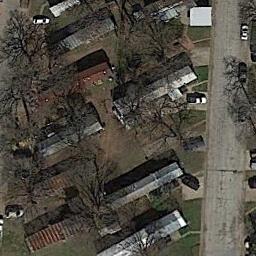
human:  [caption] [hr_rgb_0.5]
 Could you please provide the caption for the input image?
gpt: The mobile home park has some neatly arranged mobile homes and bare trees .

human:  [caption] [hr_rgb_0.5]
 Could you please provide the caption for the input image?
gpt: The mobile home park is on the bare land next to the road .

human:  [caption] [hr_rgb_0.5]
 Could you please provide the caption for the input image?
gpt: There are many houses in the mobile home park .

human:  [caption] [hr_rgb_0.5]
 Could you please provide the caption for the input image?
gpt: Here is a road with mobile homes on both sides .

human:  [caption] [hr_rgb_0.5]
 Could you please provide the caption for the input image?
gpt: There are some buildings and withered trees in the mobile home park .